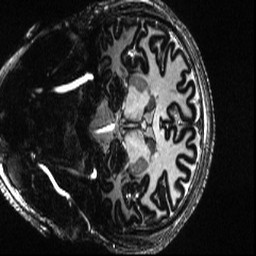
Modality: T1w
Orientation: coronal
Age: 33
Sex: female
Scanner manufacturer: siemens
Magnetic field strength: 7 T
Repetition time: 4.3 s
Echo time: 0.00227 s